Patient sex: F
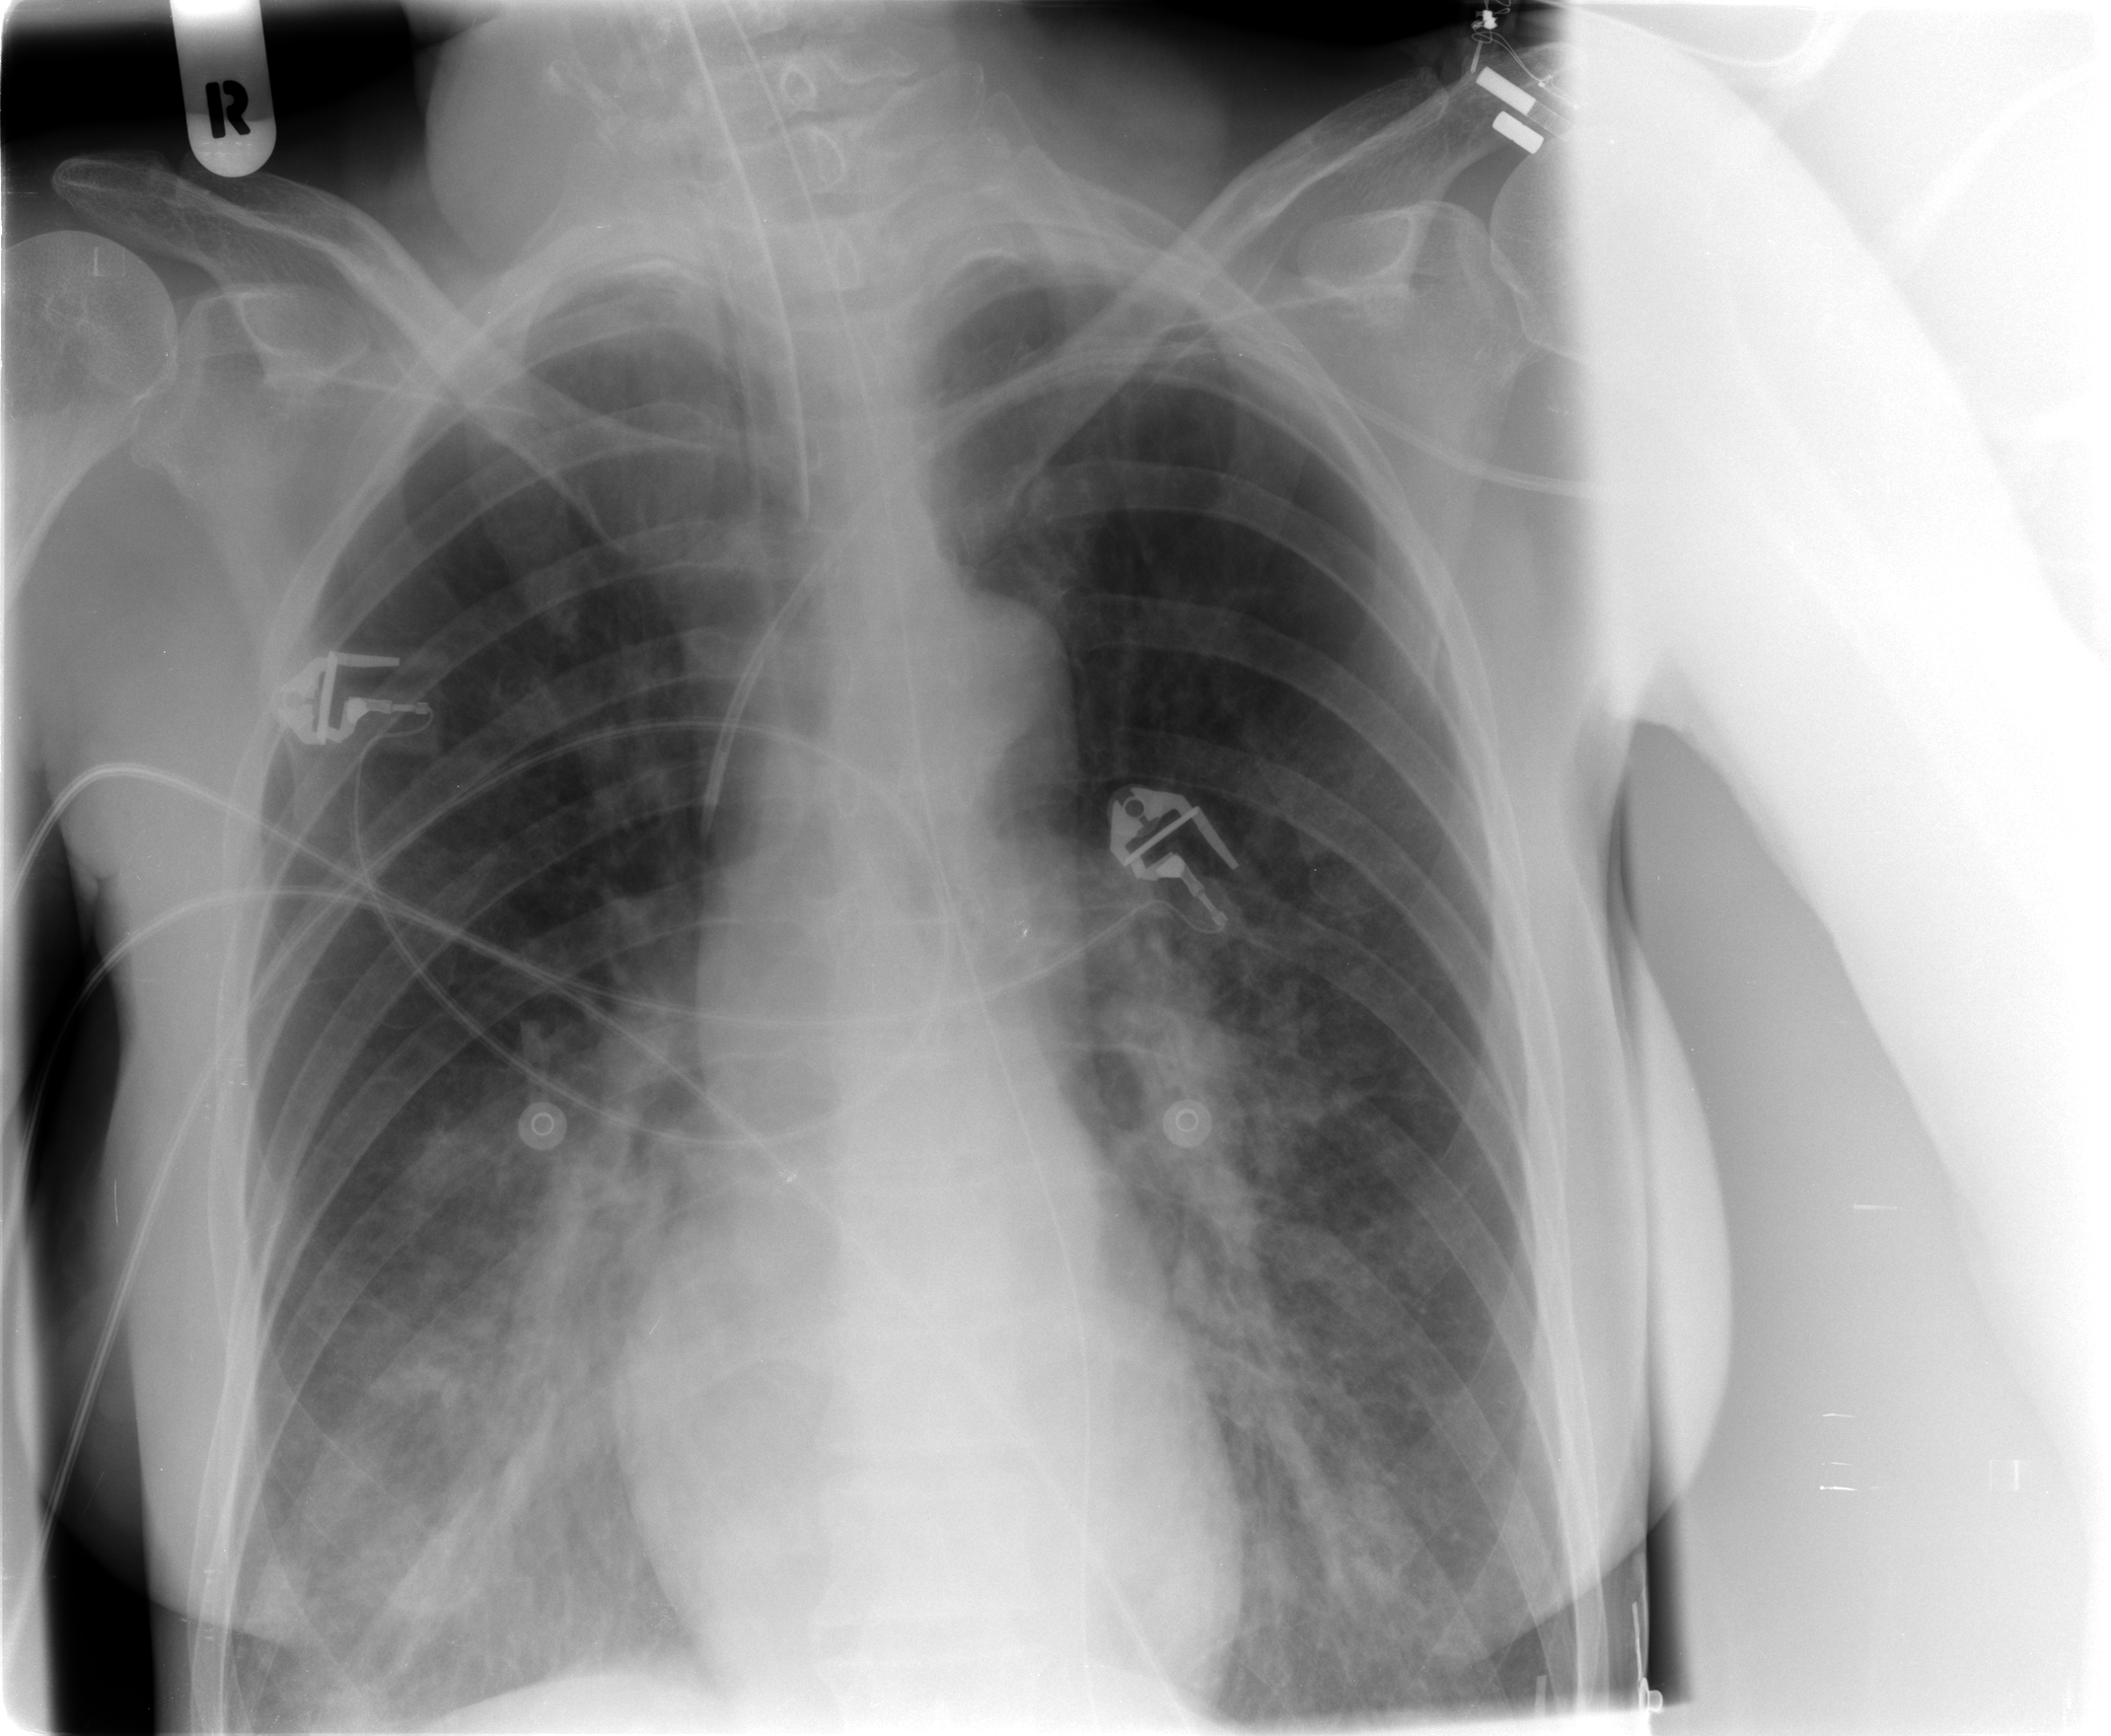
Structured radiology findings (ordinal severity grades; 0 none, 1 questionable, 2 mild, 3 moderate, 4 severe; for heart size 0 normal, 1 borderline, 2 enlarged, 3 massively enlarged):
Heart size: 0
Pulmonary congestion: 1
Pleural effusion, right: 2
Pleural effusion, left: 0
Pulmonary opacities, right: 3
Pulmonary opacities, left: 3
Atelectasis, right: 3
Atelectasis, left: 2